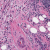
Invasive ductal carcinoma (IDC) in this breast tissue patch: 1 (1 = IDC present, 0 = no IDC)